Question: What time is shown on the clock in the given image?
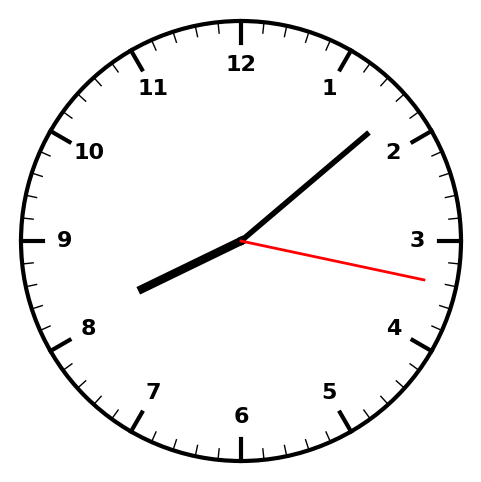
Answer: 08:08:17